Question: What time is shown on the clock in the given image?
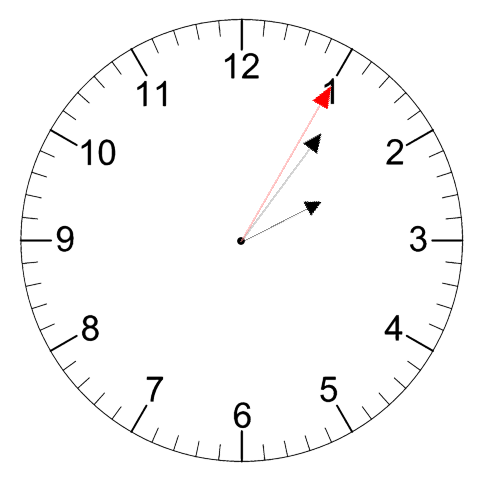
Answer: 02:06:05